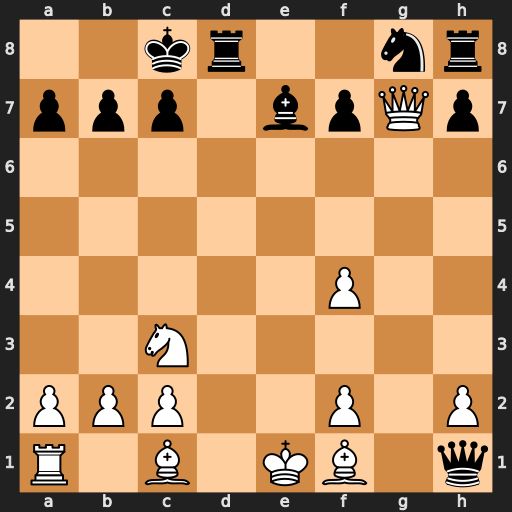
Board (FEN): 2kr2nr/ppp1bpQp/8/8/5P2/2N5/PPP2P1P/R1B1KB1q
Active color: w
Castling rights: Q
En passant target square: -
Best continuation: Qxh8 Bf6 Qxh7 Bxc3+ bxc3 Rd1+ Kxd1